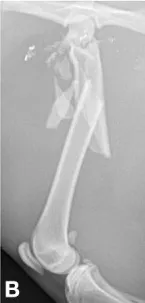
Preoperative radiographs and computed tomography scan of the left hind limb. Mediolateral. Radiographic views showing highly comminuted fractures at the proximal femur, including the neck, trochanteric, subtrochanteric, and the proximal half of the diaphysis.
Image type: radiology (x_ray)